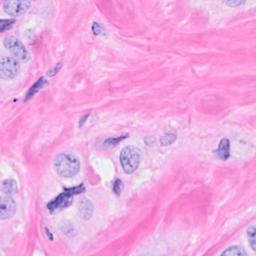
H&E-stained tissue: Breast